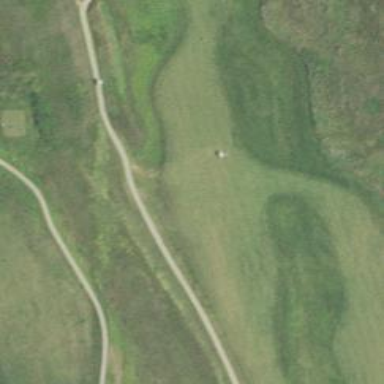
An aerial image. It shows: Area with grass used as rough in golf course.